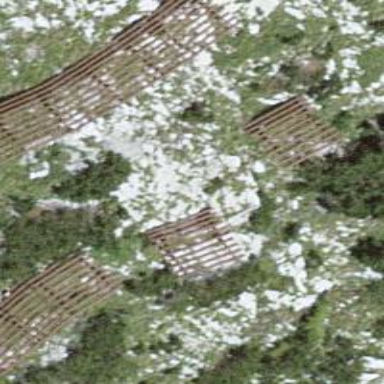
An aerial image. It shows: Avalanche protection barrier made by humans.